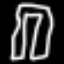
Label: pants